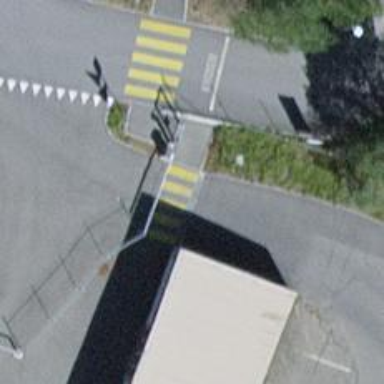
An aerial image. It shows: Asphalt road designated for service vehicles.